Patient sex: F
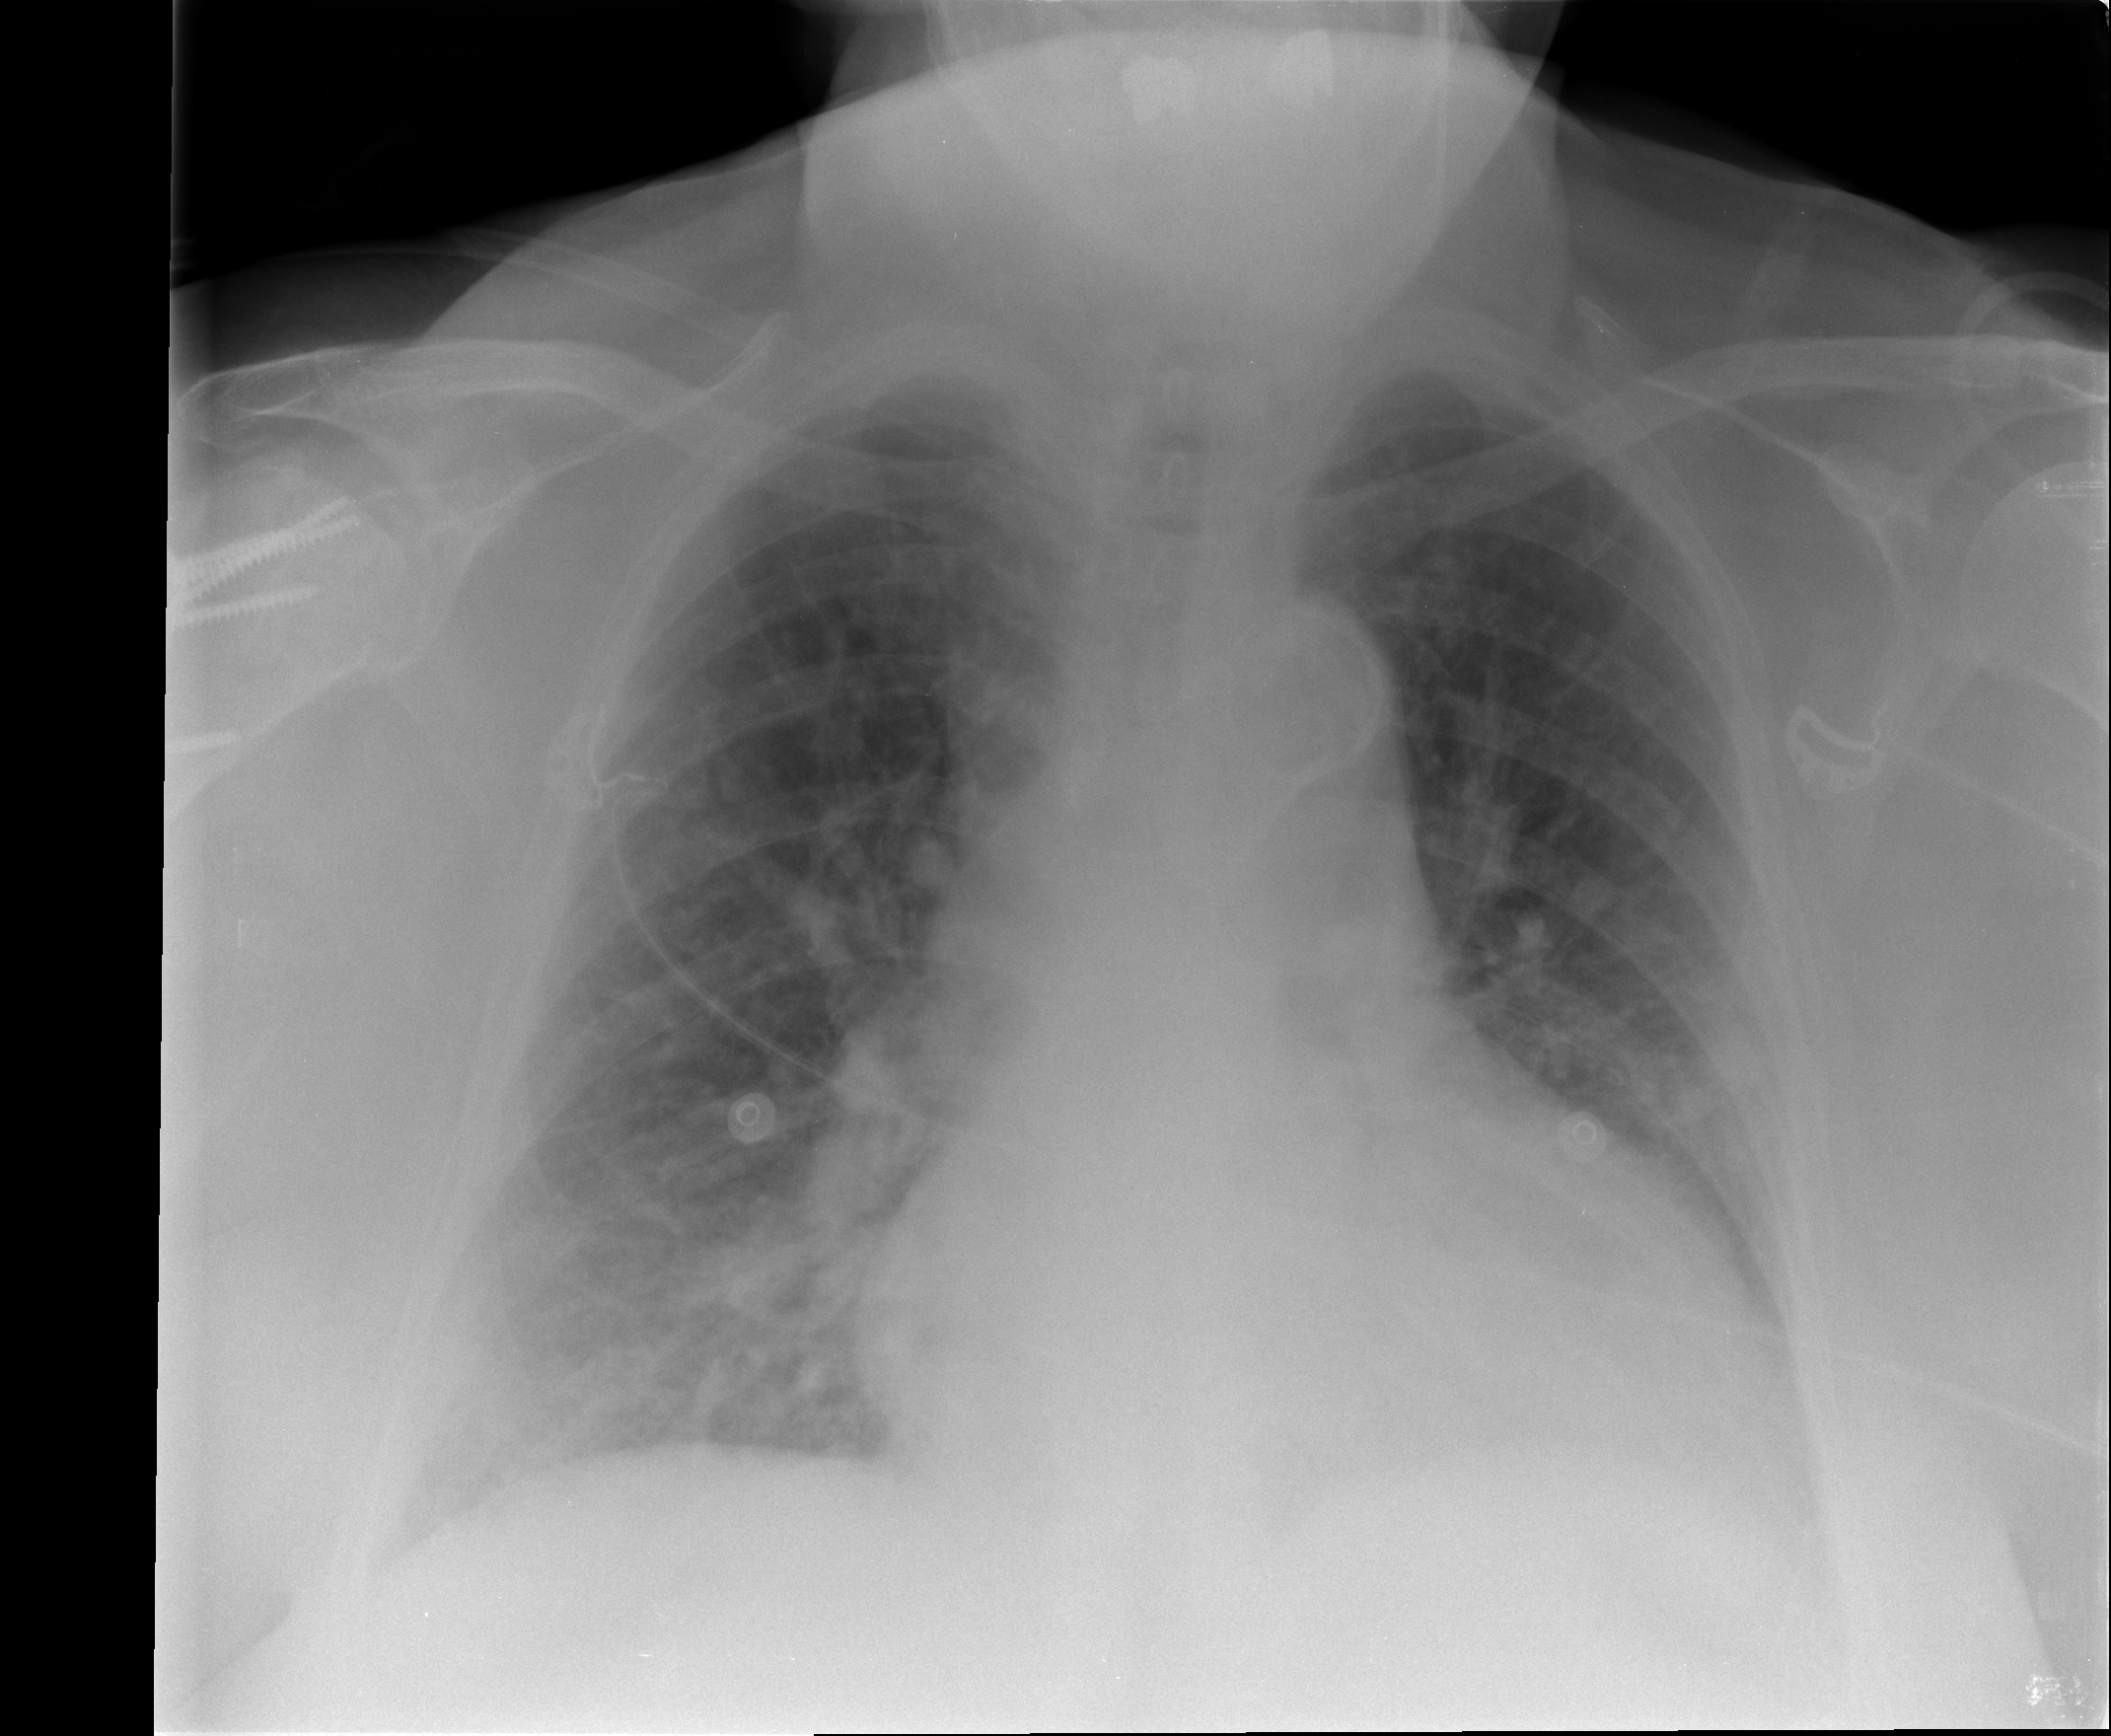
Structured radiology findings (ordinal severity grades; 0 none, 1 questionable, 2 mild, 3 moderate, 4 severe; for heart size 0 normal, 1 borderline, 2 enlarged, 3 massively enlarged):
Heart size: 2
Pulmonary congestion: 2
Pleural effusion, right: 0
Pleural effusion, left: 0
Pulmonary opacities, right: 1
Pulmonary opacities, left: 1
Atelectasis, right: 0
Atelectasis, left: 0